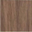
Piece: xx